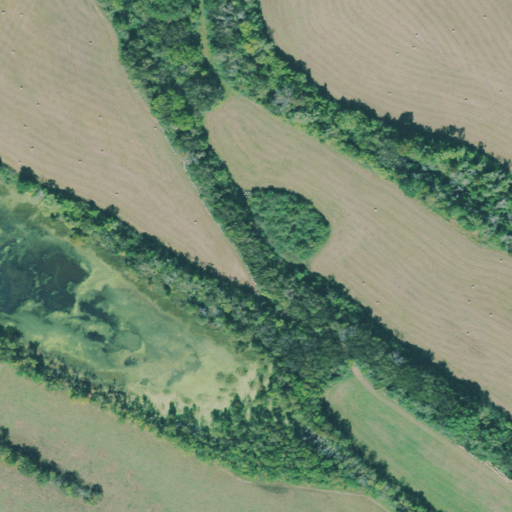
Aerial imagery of island in Tennessee named Williams Island containing pasture, deciduous forest, herbaceous wetlands, shrub, grassland, mixed forest, low intensity development, evergreen forest, and woody wetlands